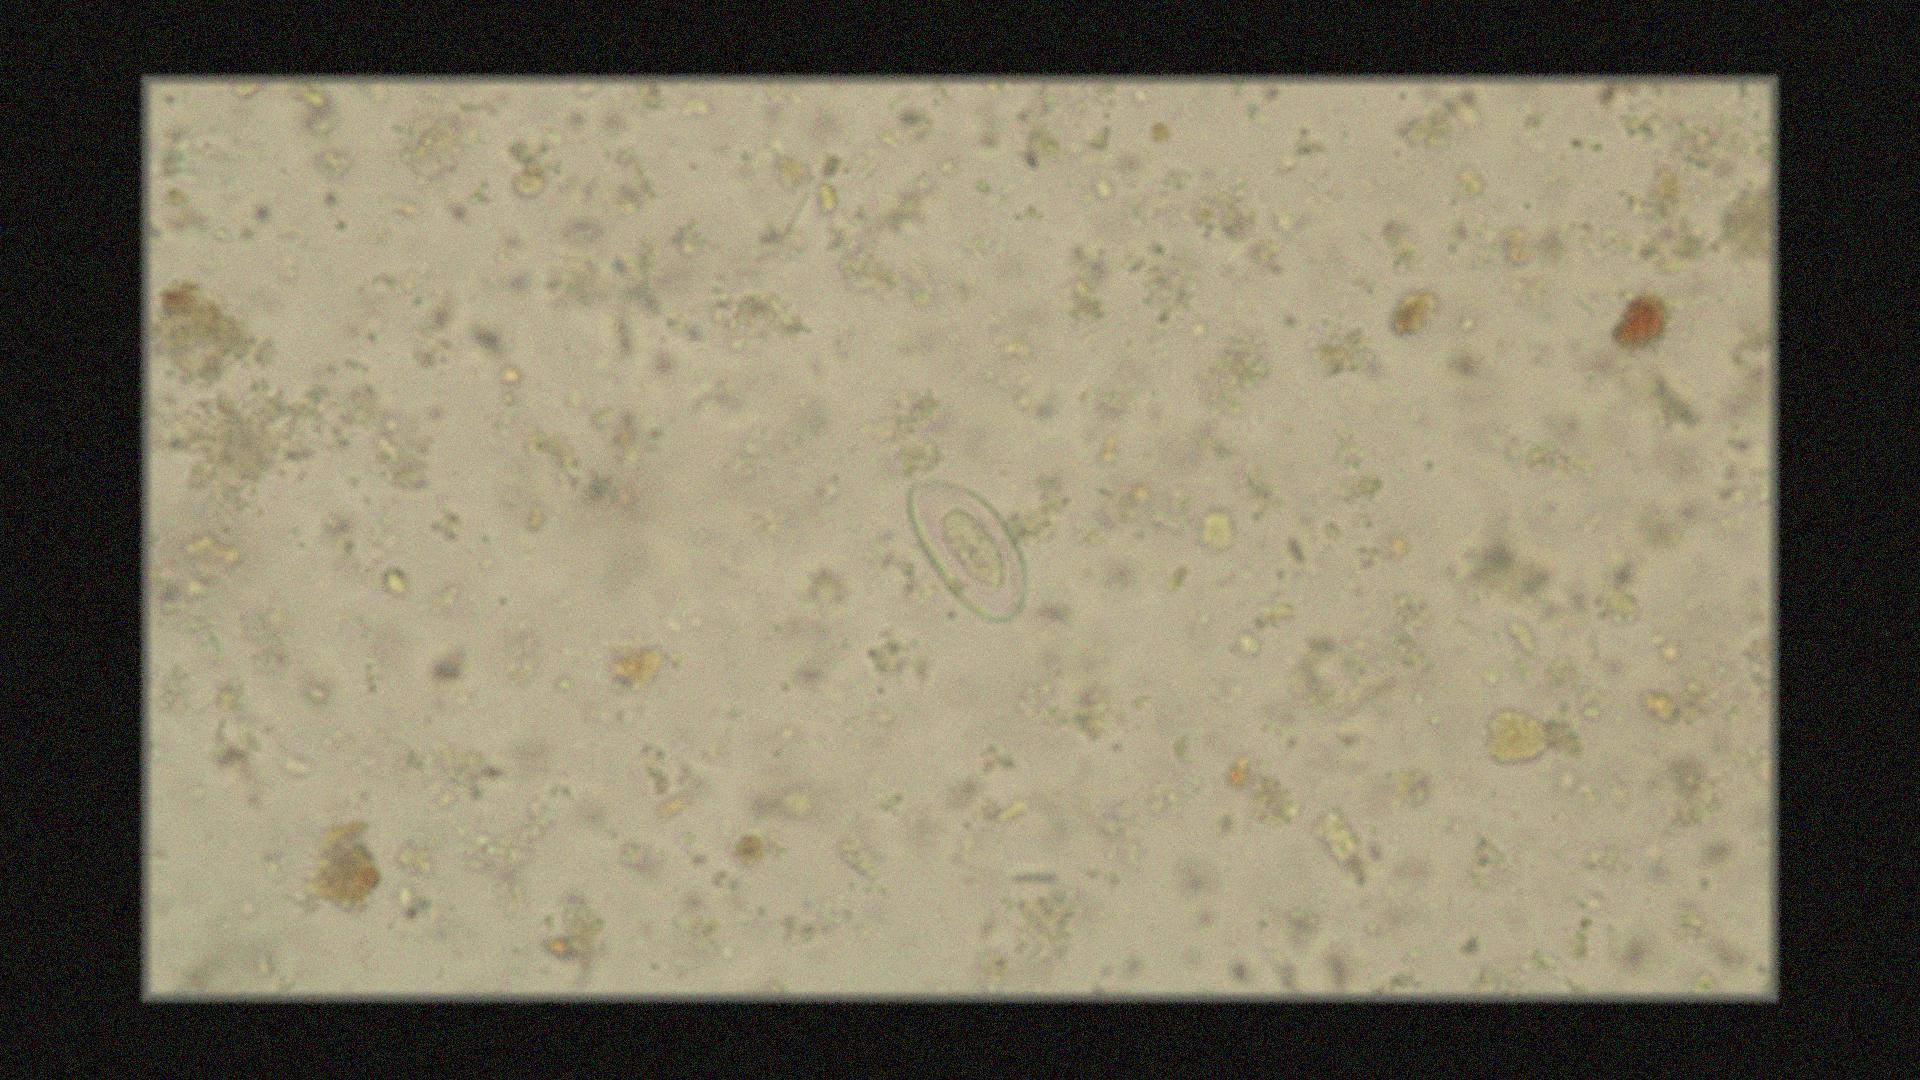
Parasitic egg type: Enterobius vermicularis